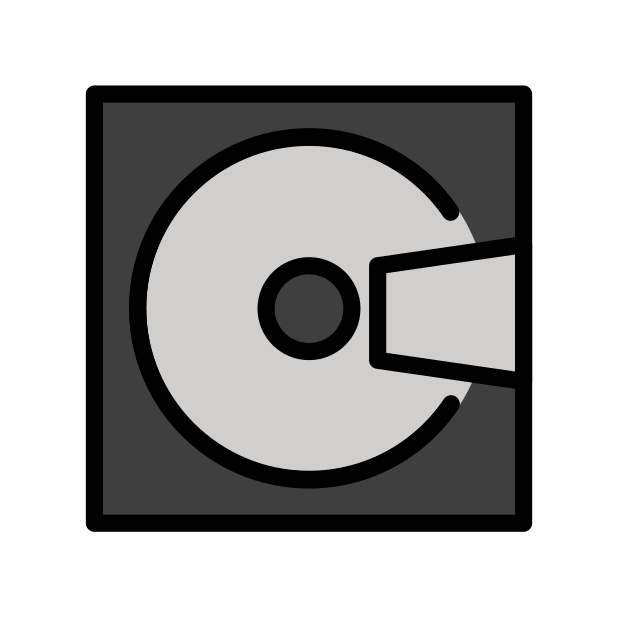
computer disk